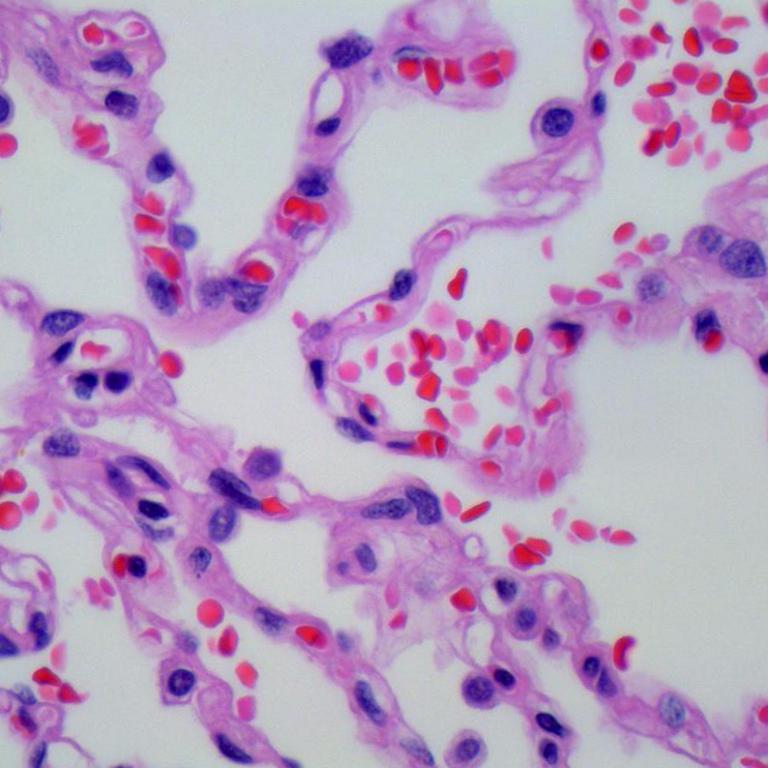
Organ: lung
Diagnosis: benign